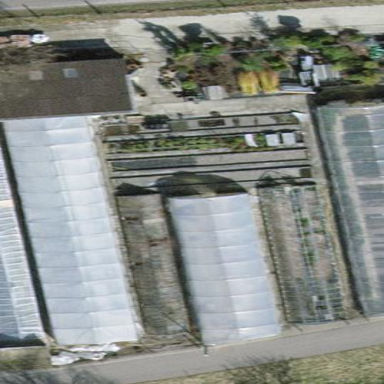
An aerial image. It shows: Greenhouse.